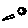
Label: moon